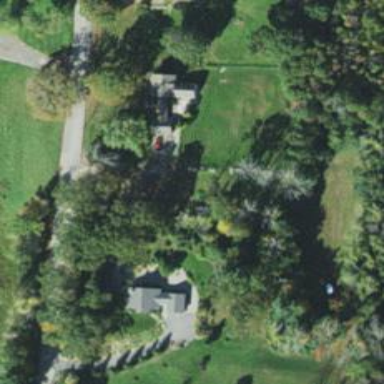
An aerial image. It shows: Driveway leading to service road.